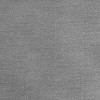
Atmospheric dust classification: dusty